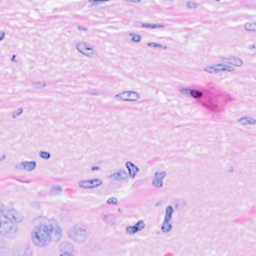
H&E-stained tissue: Breast